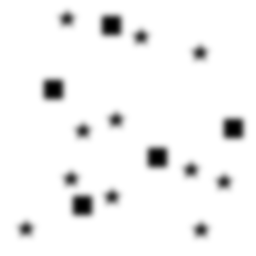
Squares: 5
Triangles: 0
Stars: 11
Total shapes: 16